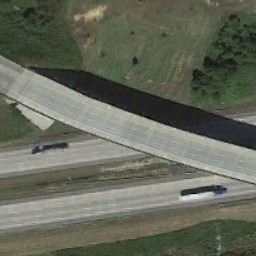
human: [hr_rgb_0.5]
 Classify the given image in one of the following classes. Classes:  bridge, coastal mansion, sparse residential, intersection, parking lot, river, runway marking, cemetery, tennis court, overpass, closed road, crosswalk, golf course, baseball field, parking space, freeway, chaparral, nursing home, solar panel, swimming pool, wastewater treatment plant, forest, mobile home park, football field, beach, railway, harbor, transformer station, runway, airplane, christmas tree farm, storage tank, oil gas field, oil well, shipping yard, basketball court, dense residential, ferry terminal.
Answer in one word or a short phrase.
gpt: overpass